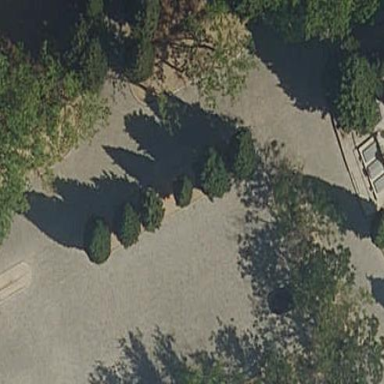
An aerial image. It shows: Garden with kerb barrier.